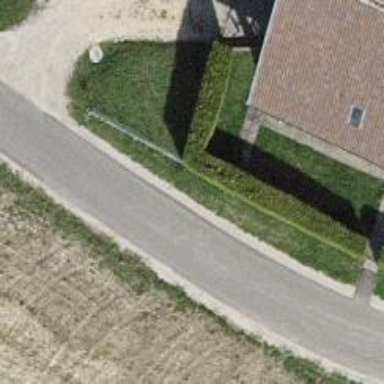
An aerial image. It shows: Hedge barrier.